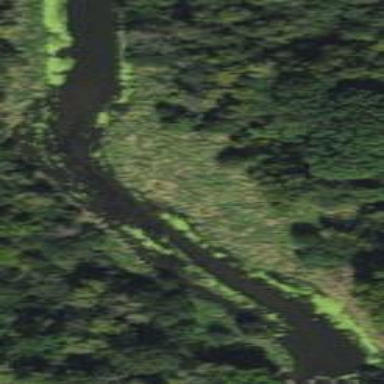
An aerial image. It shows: River flowing through natural landscape.